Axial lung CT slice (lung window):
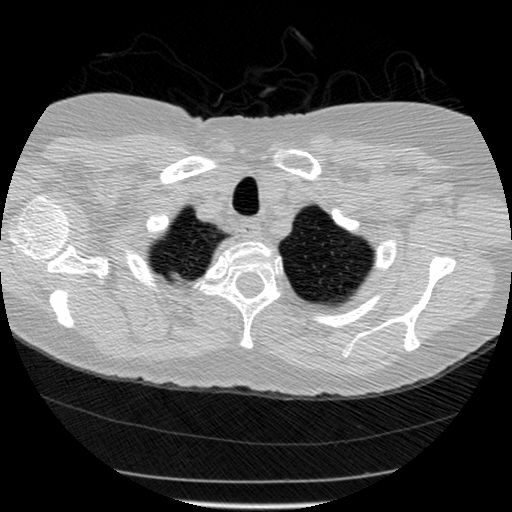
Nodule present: no